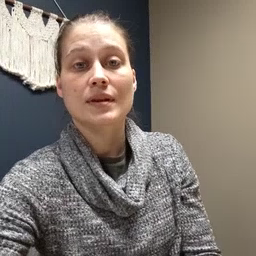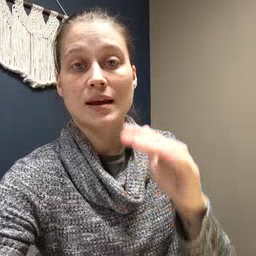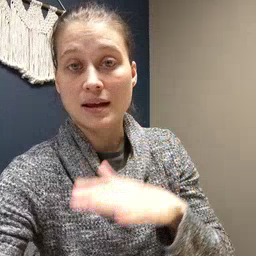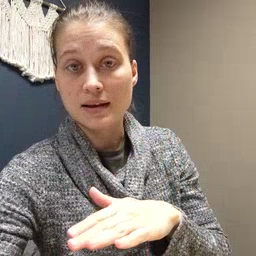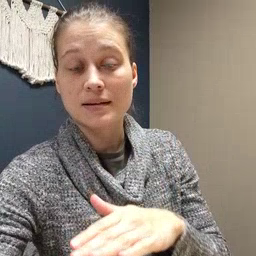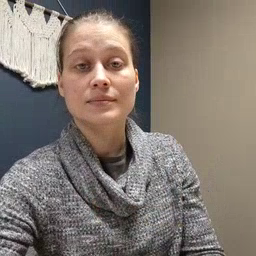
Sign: on